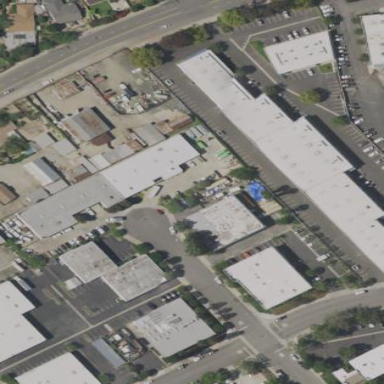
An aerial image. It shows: Warehouse building.